【题型】填空题　【知识点】平面几何　【难度】easy
如图, 在 $\triangle ABC$ 中, $\angle ACB = 90^\circ, AC = 3, BC = 6, CO$ 是边 $AB$ 上的中线, $G$ 为 $\triangle ABC$ 的重心, 过点 $G$ 作 $GN // BC$ 交 $AB$ 于点 $N$, 那么 $\triangle OGN$ 的面积是\_\_\_\_\_

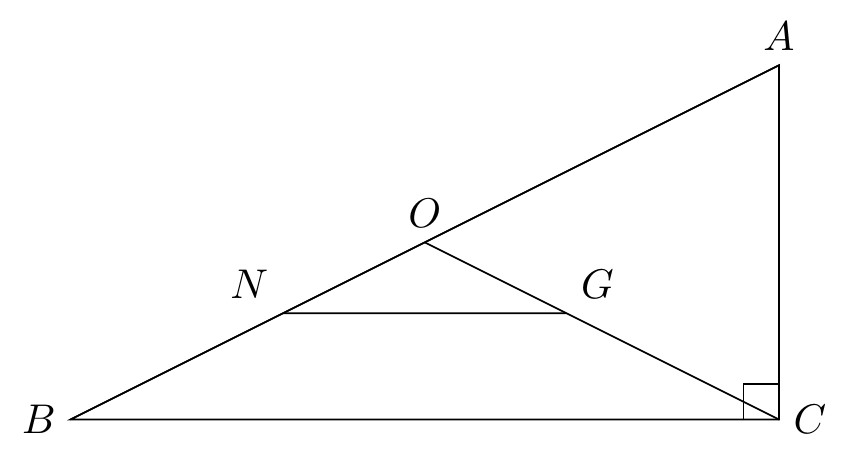
【解答】
解：$\because CO$ 是边 $AB$ 上的中线

$\therefore S_{\triangle OBC} = \dfrac{1}{2} S_{\triangle ABC} = \dfrac{1}{2} \times \dfrac{1}{2} BC \times AC = \dfrac{1}{2} \times \dfrac{1}{2} \times 6 \times 3 = \dfrac{9}{2}$

又 $\because G$ 为 $\triangle ABC$ 的重心, $GN // BC$

$\triangle ONG \sim \triangle OBC$

$\dfrac{S_{\triangle ONG}}{S_{\triangle OBC}} = \left( \dfrac{OG}{OC} \right)^2 = \left( \dfrac{1}{3} \right)^2 = \dfrac{1}{9}$

$\therefore S_{\triangle ONG} = \dfrac{1}{9} S_{\triangle OBC} = \dfrac{1}{9} \times \dfrac{9}{2} = \dfrac{1}{2}$

故答案为：$\dfrac{1}{2}$